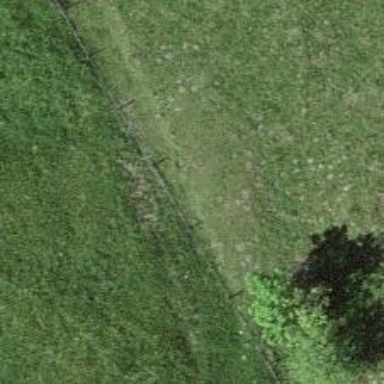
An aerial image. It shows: Fence is in the image.